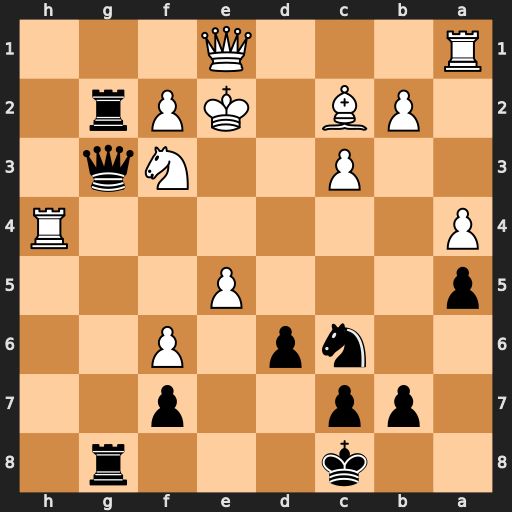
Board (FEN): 2k3r1/1pp2p2/2np1P2/p3P3/P6R/2P2Nq1/1PB1KPr1/R3Q3
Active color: b
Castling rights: -
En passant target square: -
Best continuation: Nxe5 Bf5+ Kb8 Rh3 Qf4